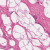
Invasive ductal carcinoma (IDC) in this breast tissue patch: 0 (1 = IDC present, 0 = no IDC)